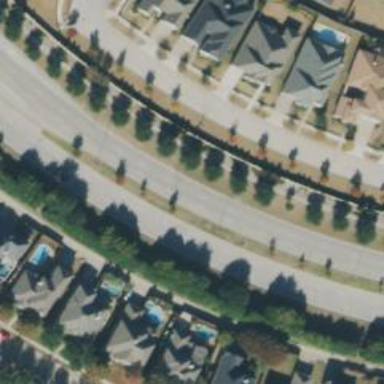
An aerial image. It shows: Primary highway with separate sidewalk.